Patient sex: M
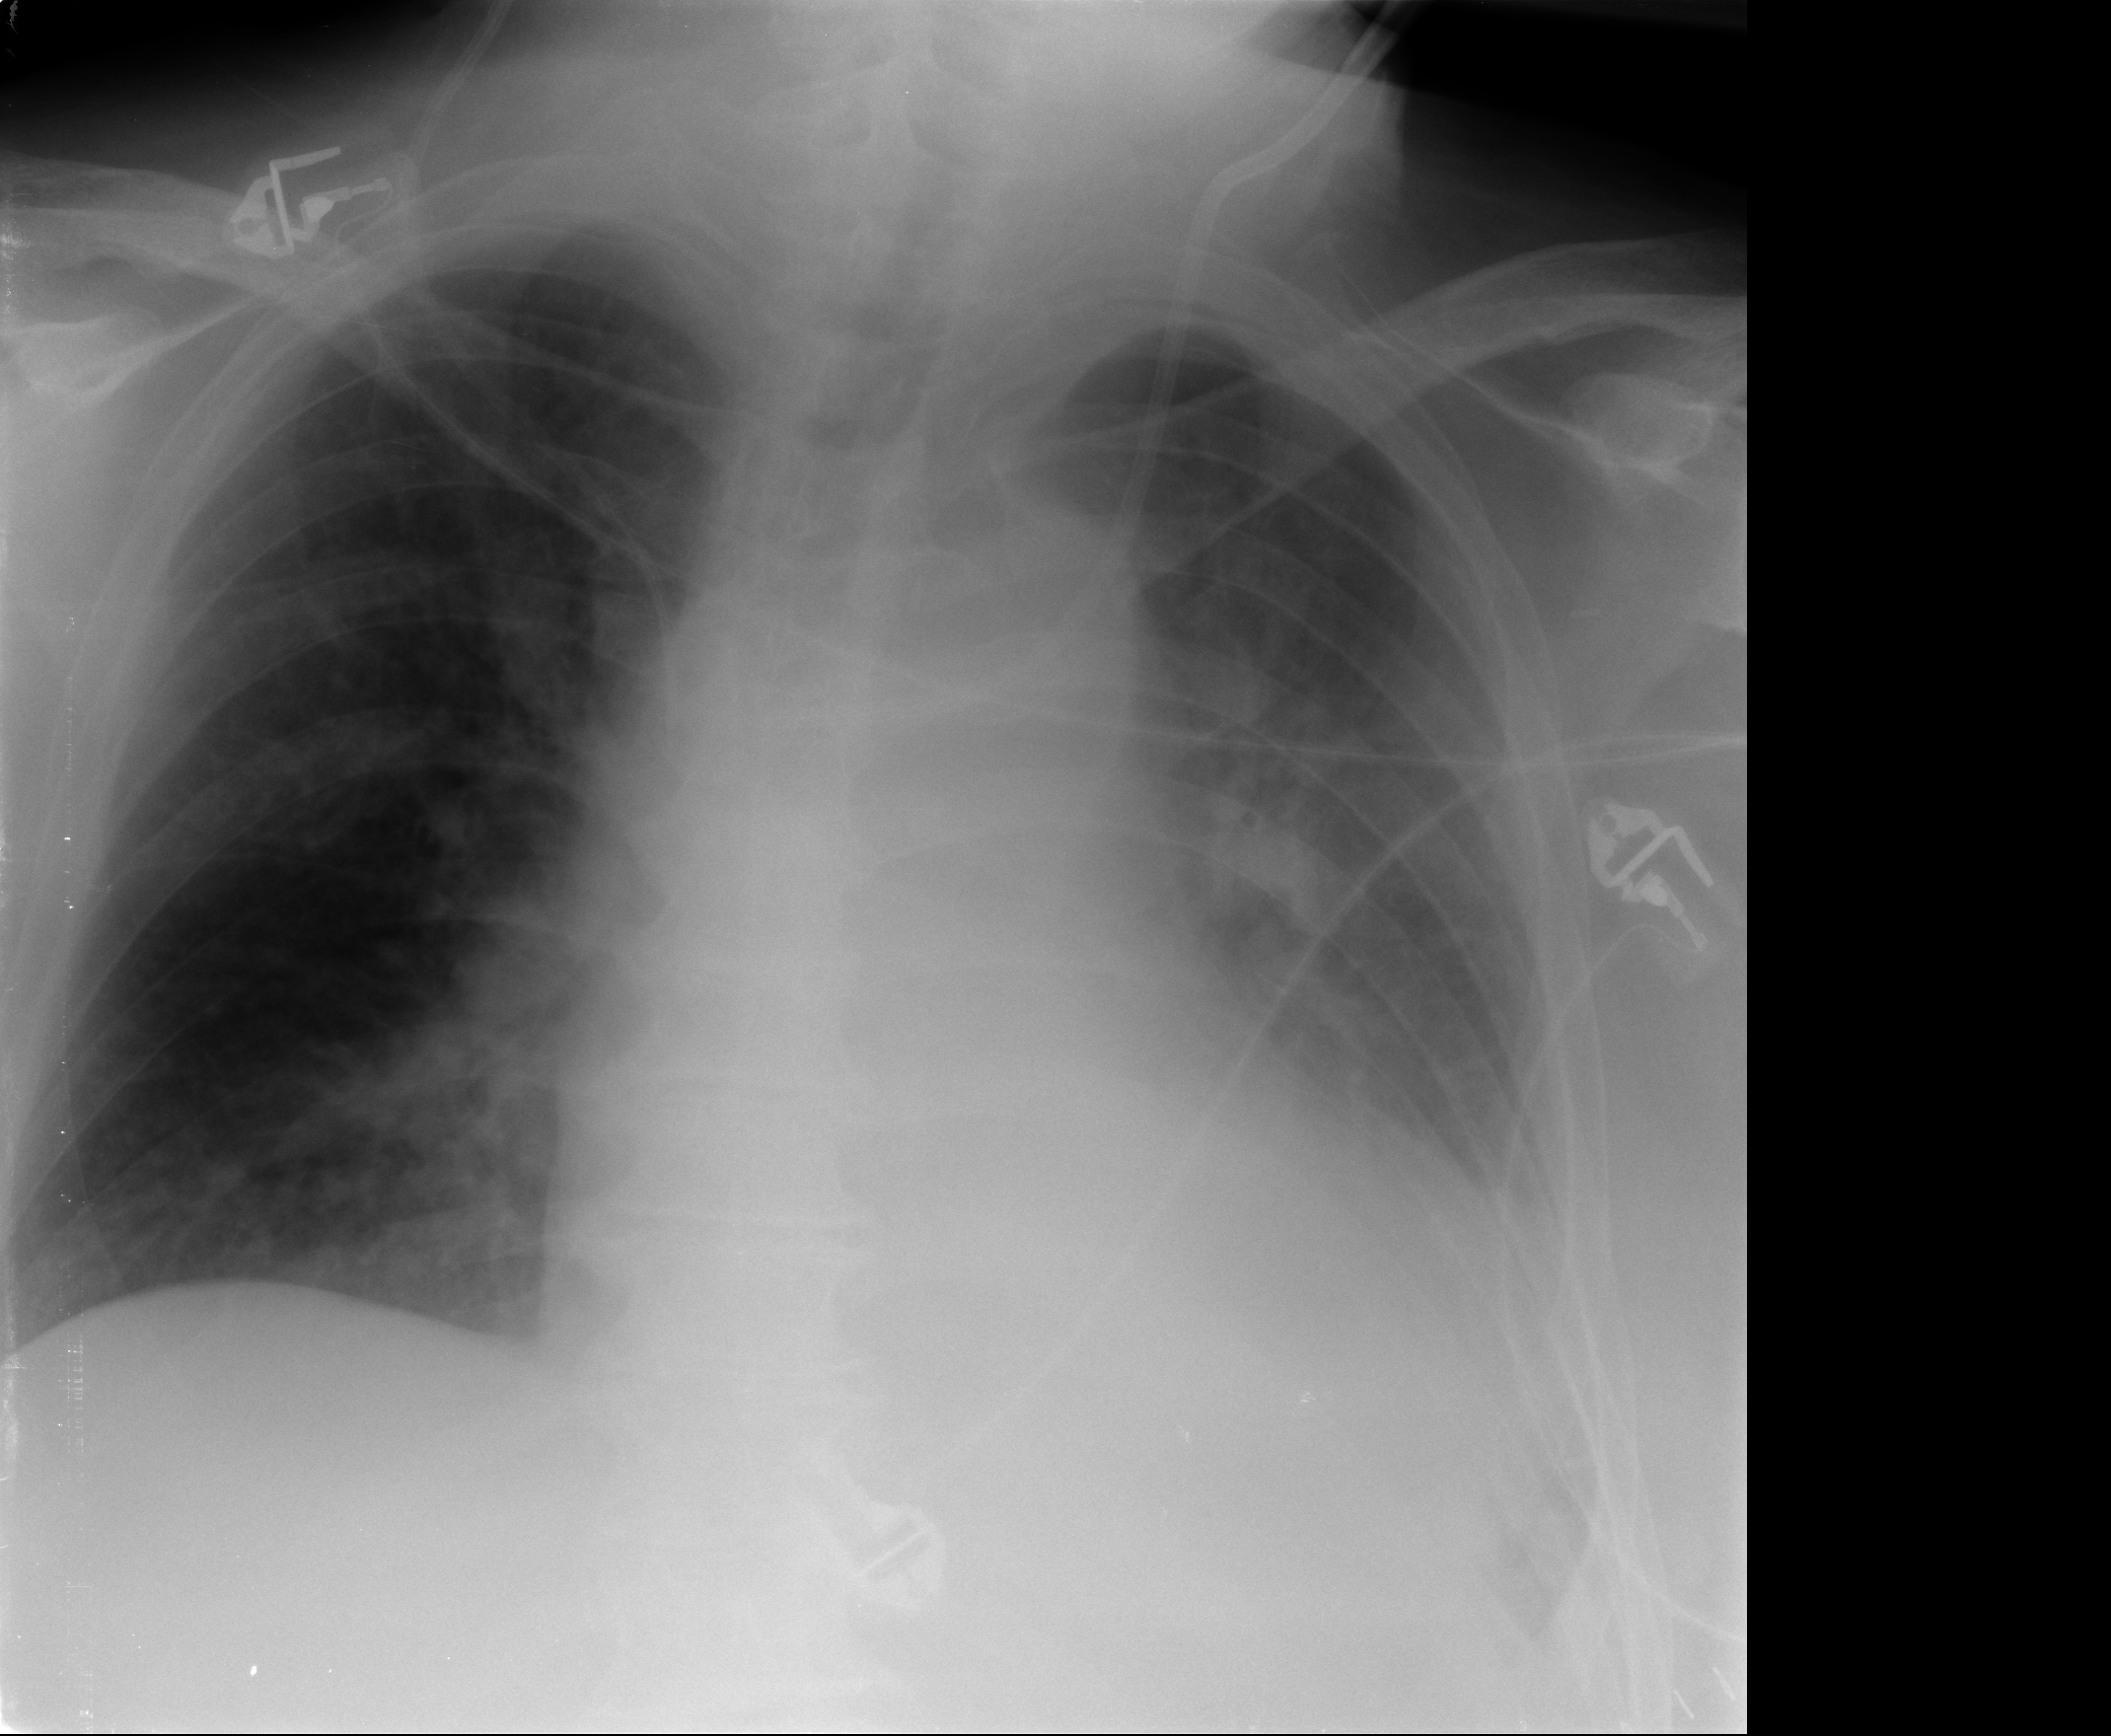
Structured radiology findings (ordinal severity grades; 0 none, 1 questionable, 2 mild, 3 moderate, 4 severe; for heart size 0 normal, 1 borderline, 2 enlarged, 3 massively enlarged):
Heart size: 2
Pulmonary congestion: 2
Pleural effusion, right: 0
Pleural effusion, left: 3
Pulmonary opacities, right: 1
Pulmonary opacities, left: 0
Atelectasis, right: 0
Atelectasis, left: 2